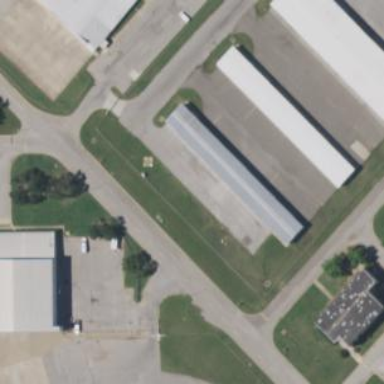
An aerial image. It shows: Hangar building at airport.